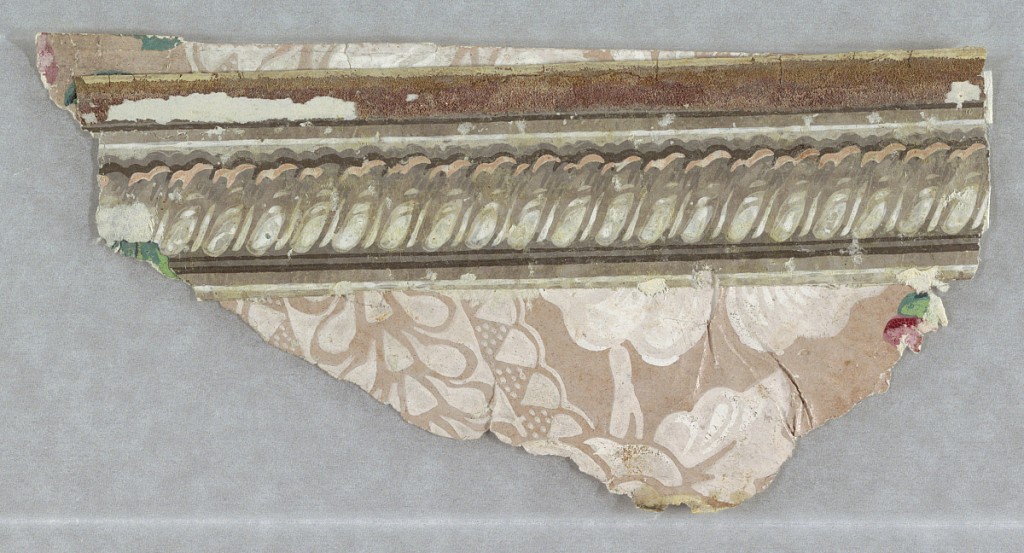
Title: Border
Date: ca. 1790
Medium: Block-printed on handmade paper
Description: a,b) Incomplete repeat showing pink roses with green leaves and part of a vase form; c) white flowery forms (part of the above paper) with grisaille and brown flock border attached;d,e) grisaille and brown flock border like one in "c".